Question: I am adding some menu items to my statusbar menu and removing some of them afterwards before opening the menu.
This looks like this in code:
'''
for(int i = 4; i <= 20; i++) {
[menu insertItemWithTitle:[NSString stringWithFormat: @"%d. Menuitem", i] action:nil keyEquivalent:@"" atIndex:i];
}
for(int j = 10; j <= 14; j++) {
[menu removeItemAtIndex:j];
}
'''
But the result looks like this:

It seems to delete every second item, but the console logs are looking fine (Number of menu items, i, j).
> removed item at index: 10 with title: "11. Menuitem"
removed item at index: 11 with title: "13. Menuitem"
removed item at index: 12 with title: "15. Menuitem"
removed item at index: 13 with title: "17. Menuitem"
removed item at index: 14 with title: "19. Menuitem"
Is there anything to do for refreshing the indices or something like that?
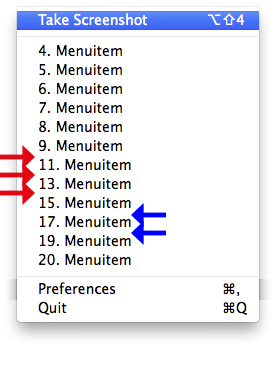
Answer: Don't delete items from an array you are iterating on. In the best case scenario, you have out of sync indexes with the values you expected to delete, in the worst case you'll crash.
In general, you could either decrement the index ('j') when deleting an element, or build a list of indexes to delete and delete all the elements at once after the loop.
see <URL>
In your case, you could probably do something like:
'''
for(int j = 0; j < 4; j++) {
[menu removeItemAtIndex:10];
}
'''